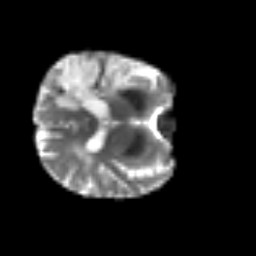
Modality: T2w
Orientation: axial
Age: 72
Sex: male
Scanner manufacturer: siemens
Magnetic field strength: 3 T
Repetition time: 3.2 s
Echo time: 0.081 s